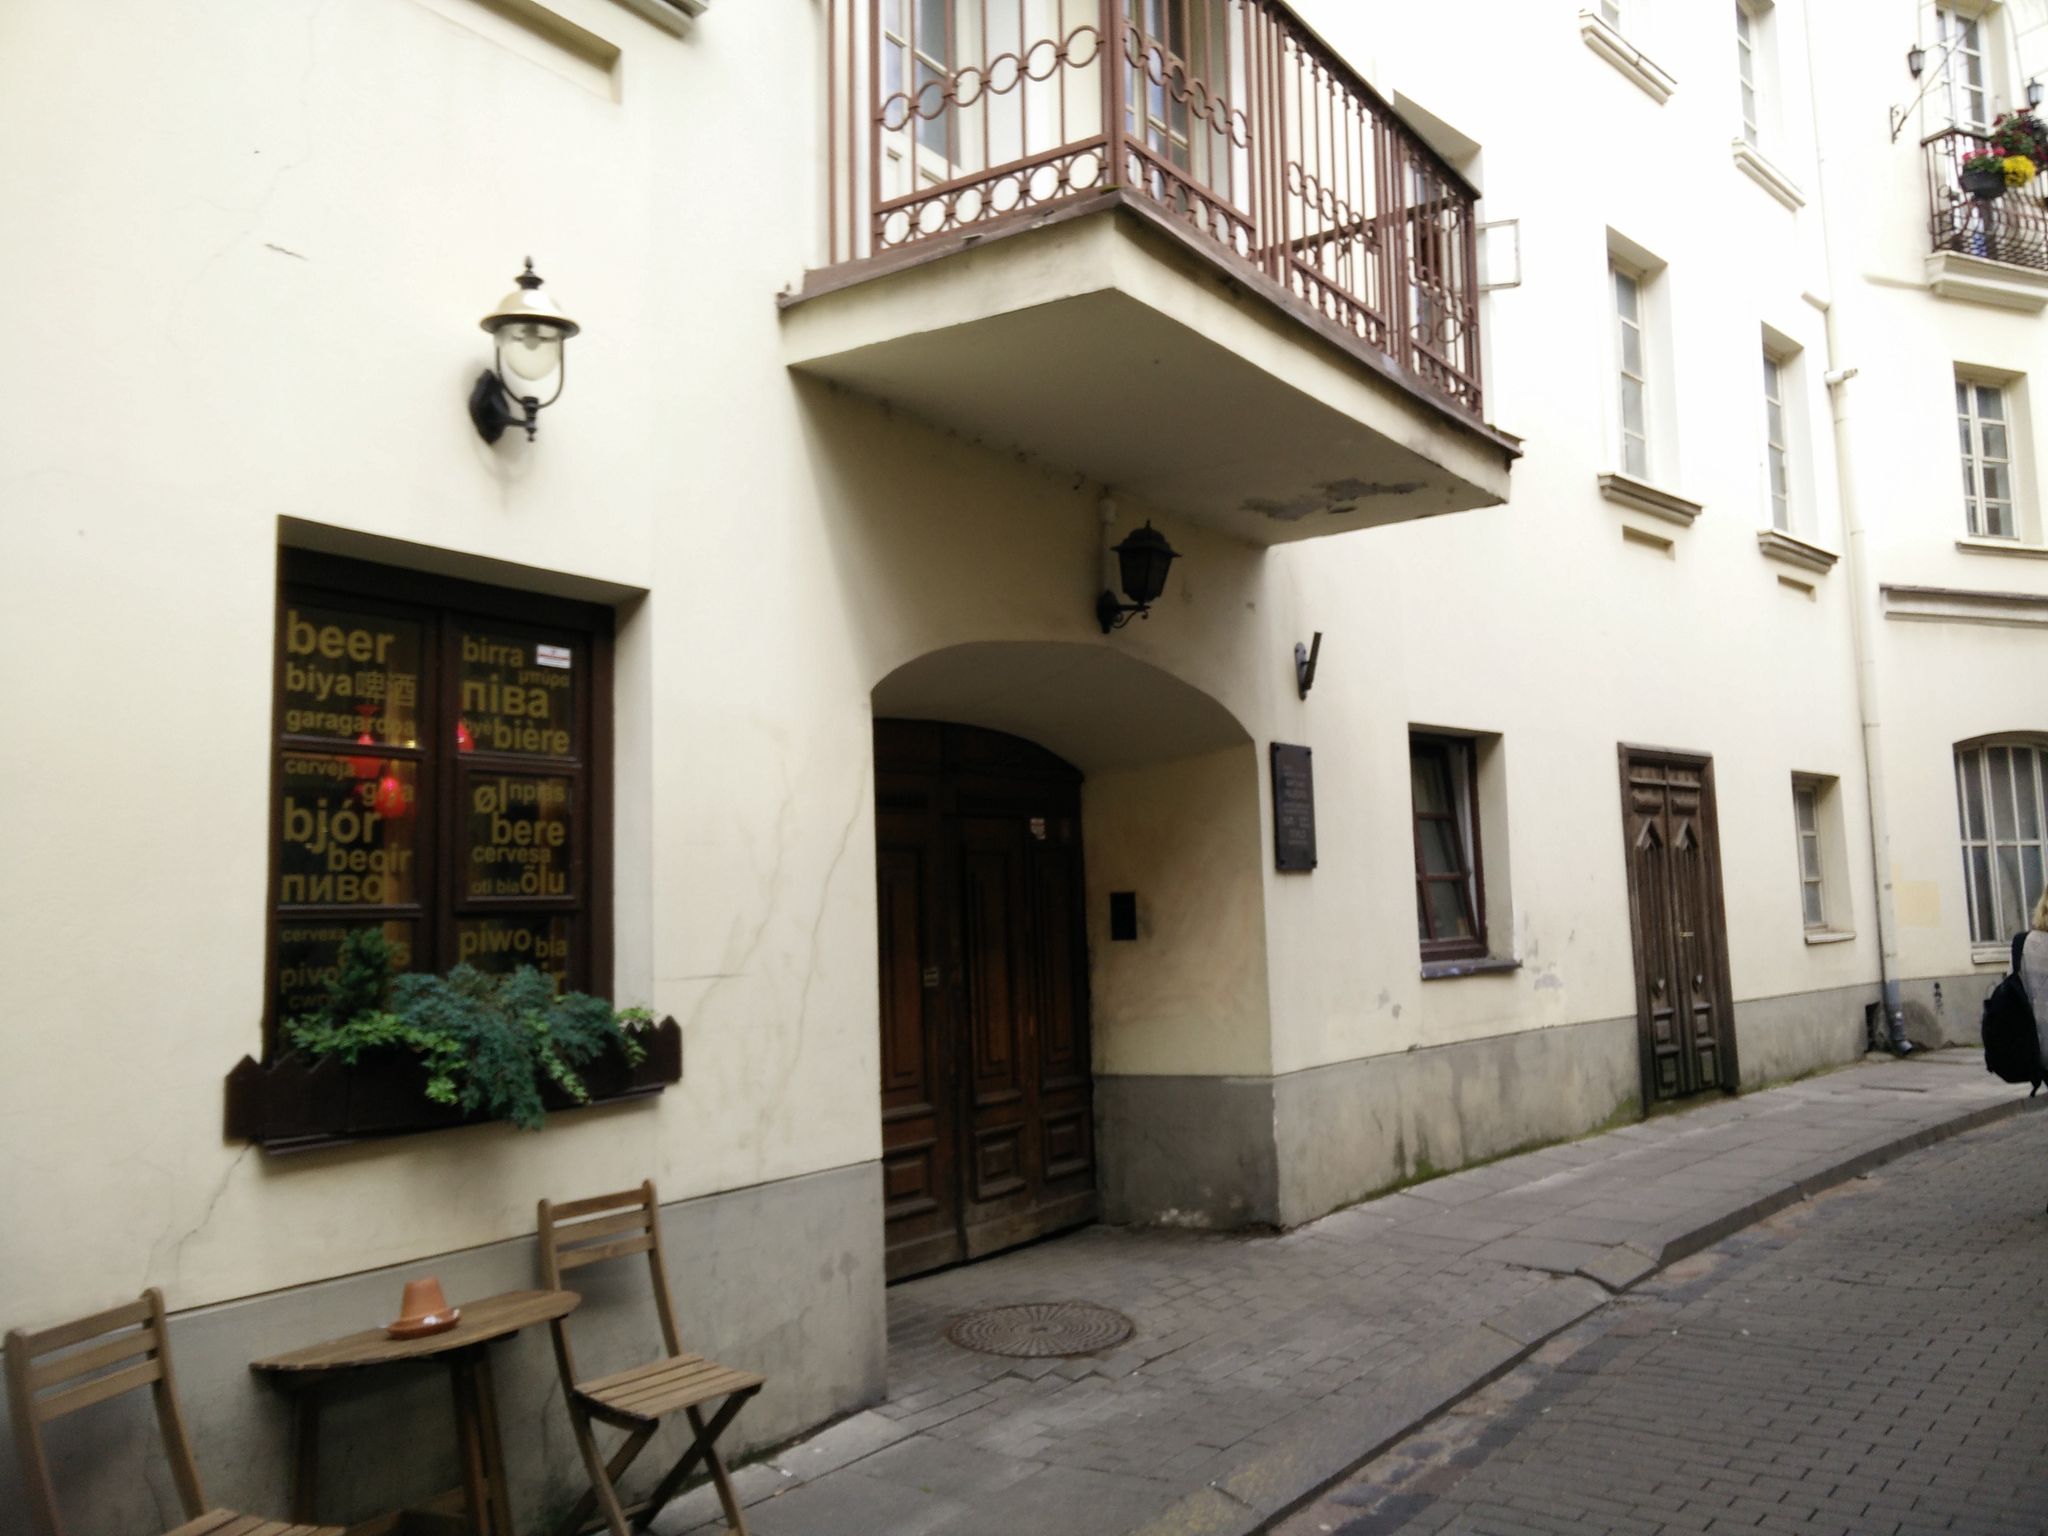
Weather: clear
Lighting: day
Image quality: good
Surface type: walking surface
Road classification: pedestrian, living_street
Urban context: urban centre
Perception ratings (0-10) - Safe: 5.22, Lively: 8.68, Beautiful: 5.49, Boring: 2.08, Depressing: 4.59, Wealthy: 6.03